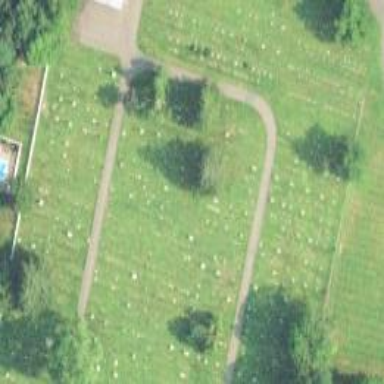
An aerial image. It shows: Private cemetery or graveyard.